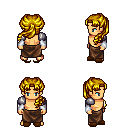
a pixel art fantasy rpg character, male body template, human, tanned skin, steel arm armor, robe skirt, blonde princess hairstyle, white cloth bracers, brown slippers, four views (front, back, left, right), 2x2 character sprite sheet, small pixel art, hard edges, no anti-aliasing